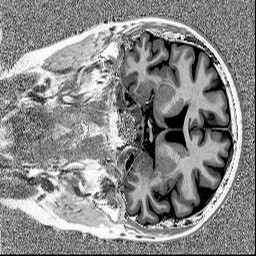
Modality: MP2RAGE
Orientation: coronal
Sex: female